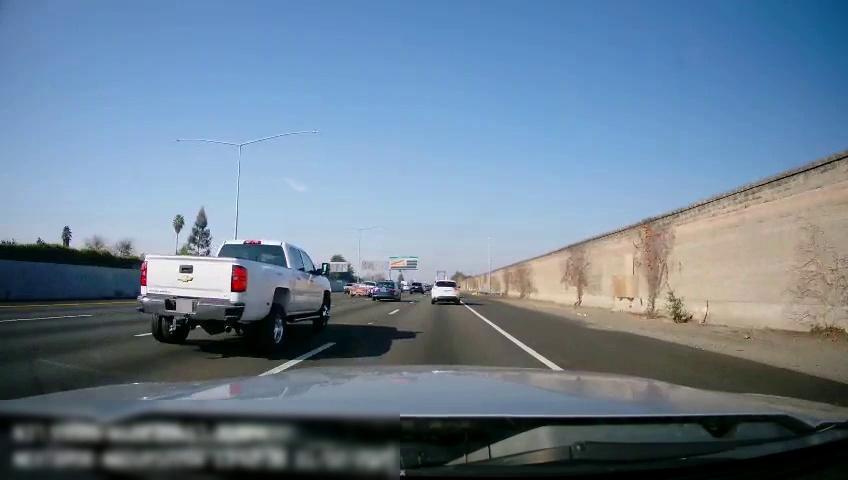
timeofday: Day
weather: Sunny
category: Drivable Space
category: Vehicles | Car
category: Vehicles | Truck
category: Vehicles | SUV
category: Vehicles | Car
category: Vehicles | SUV
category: Vehicles | Car
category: Lanes | Current Lane
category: Lanes | Current Lane
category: Lanes | Alternate Lane
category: Lanes | Alternate Lane
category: Lanes | Alternate Lane
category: Traffic | Signs